Question: What is a feature under Vision enhancements?
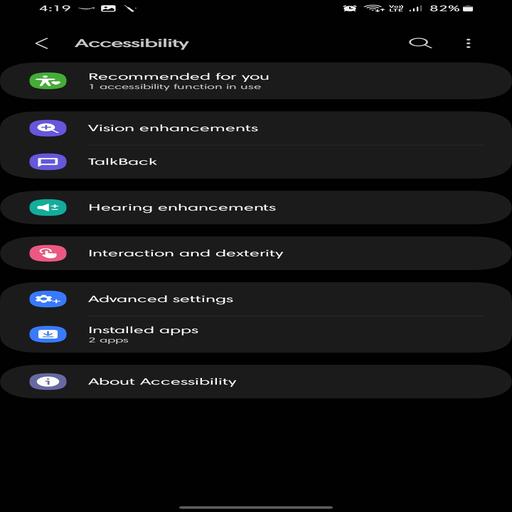
Answer: TalkBack